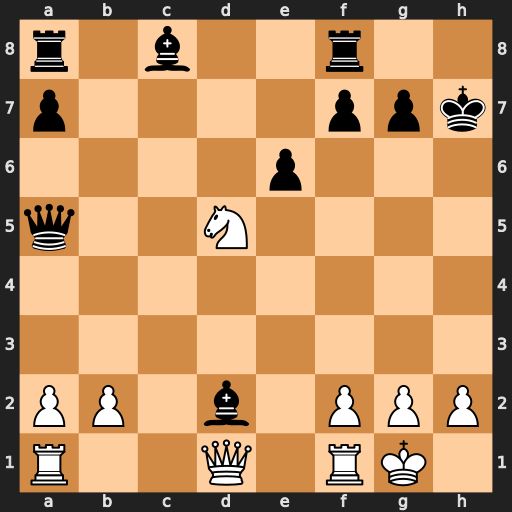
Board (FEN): r1b2r2/p4ppk/4p3/q2N4/8/8/PP1b1PPP/R2Q1RK1
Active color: w
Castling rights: -
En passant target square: -
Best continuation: Qh5+ Bh6 Nf6+ gxf6 Qxa5